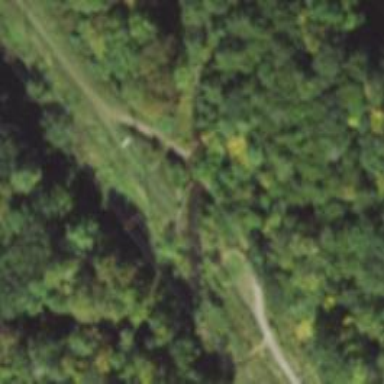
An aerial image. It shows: Abandoned railway bridge.